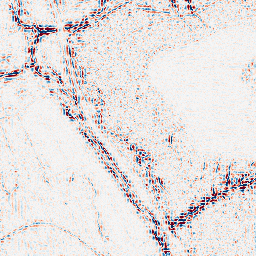
Category: wavelet
Decomposition family: wavelet_biorthogonal
Decomposition parameters: wavelet: bior5.5
level: 2
Upsampling method: sinc_hamming
Upsampling parameters: scale: 2
kernel_size: 16
Upsampling scale: 2